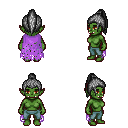
a pixel art fantasy rpg character, female body template, orc, green skin, maroon tattered cape, teal pants, gray long topknot hairstyle, four views (front, back, left, right), 2x2 character sprite sheet, small pixel art, hard edges, no anti-aliasing